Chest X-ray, AP view. Patient: 56 years old, sex F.
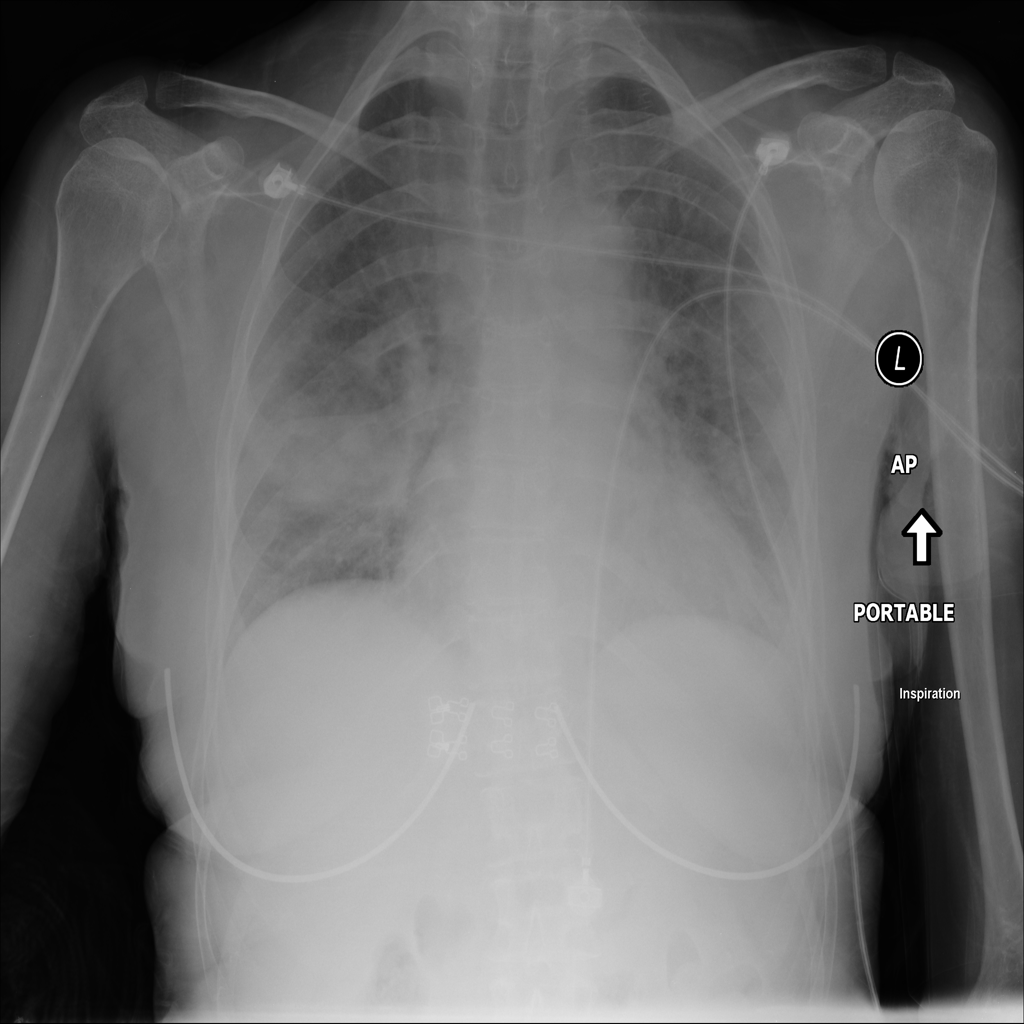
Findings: Infiltration, Mass